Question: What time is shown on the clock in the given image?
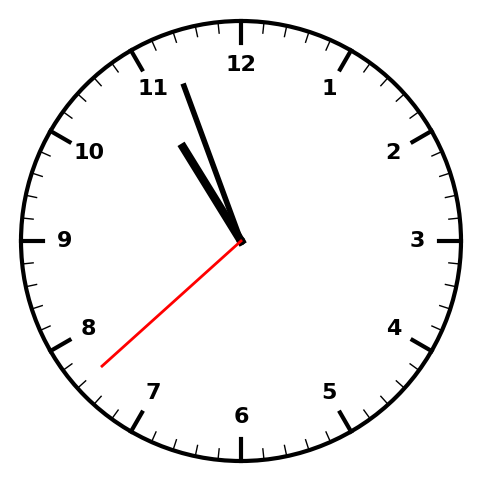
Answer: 10:56:38